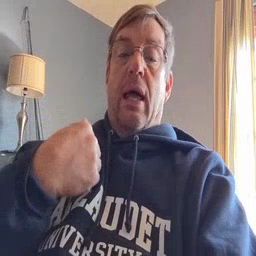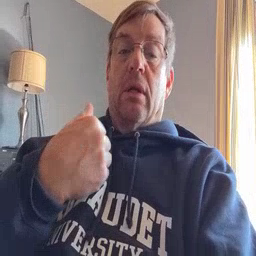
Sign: animal